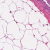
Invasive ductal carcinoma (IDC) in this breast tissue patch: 0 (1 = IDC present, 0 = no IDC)